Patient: sex M, age 47
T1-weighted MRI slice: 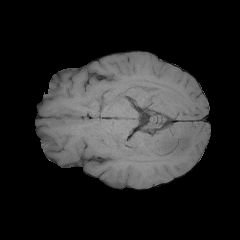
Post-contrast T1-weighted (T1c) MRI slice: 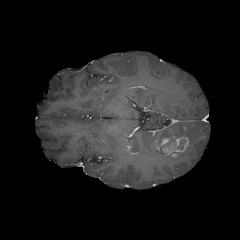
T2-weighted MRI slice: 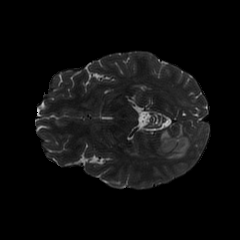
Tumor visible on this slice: yes
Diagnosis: Glioblastoma, IDH-wildtype
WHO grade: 4